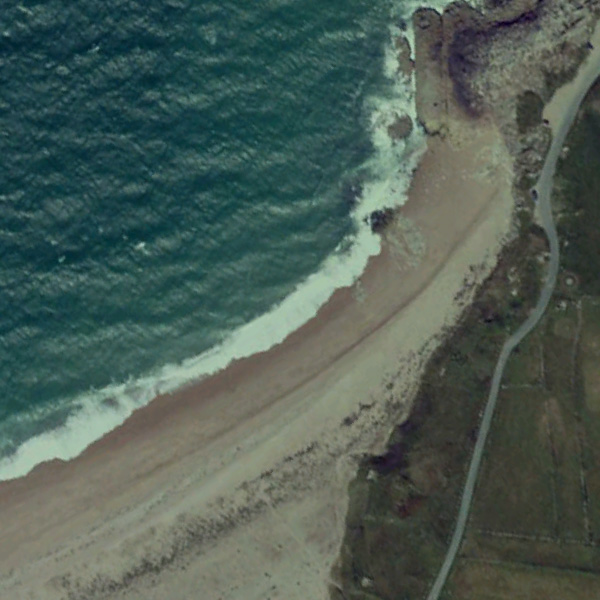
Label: Beach